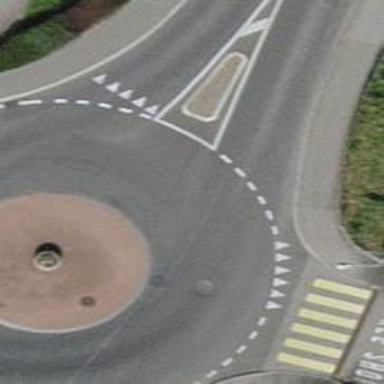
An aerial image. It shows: Unclassified asphalt road with roundabout junction.